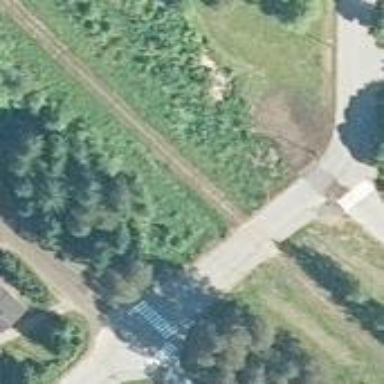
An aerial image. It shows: Level crossing with saltire marking.